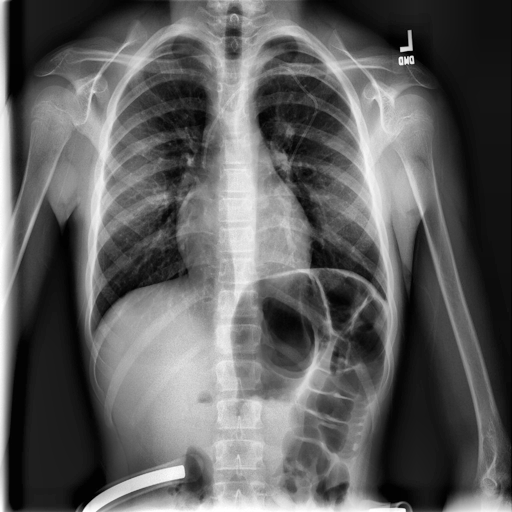
Finding: NORMAL